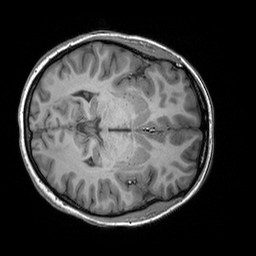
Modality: T1w
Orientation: axial
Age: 28
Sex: female
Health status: healthy
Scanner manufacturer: siemens
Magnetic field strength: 3 T
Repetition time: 2.3 s
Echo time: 0.00303 s